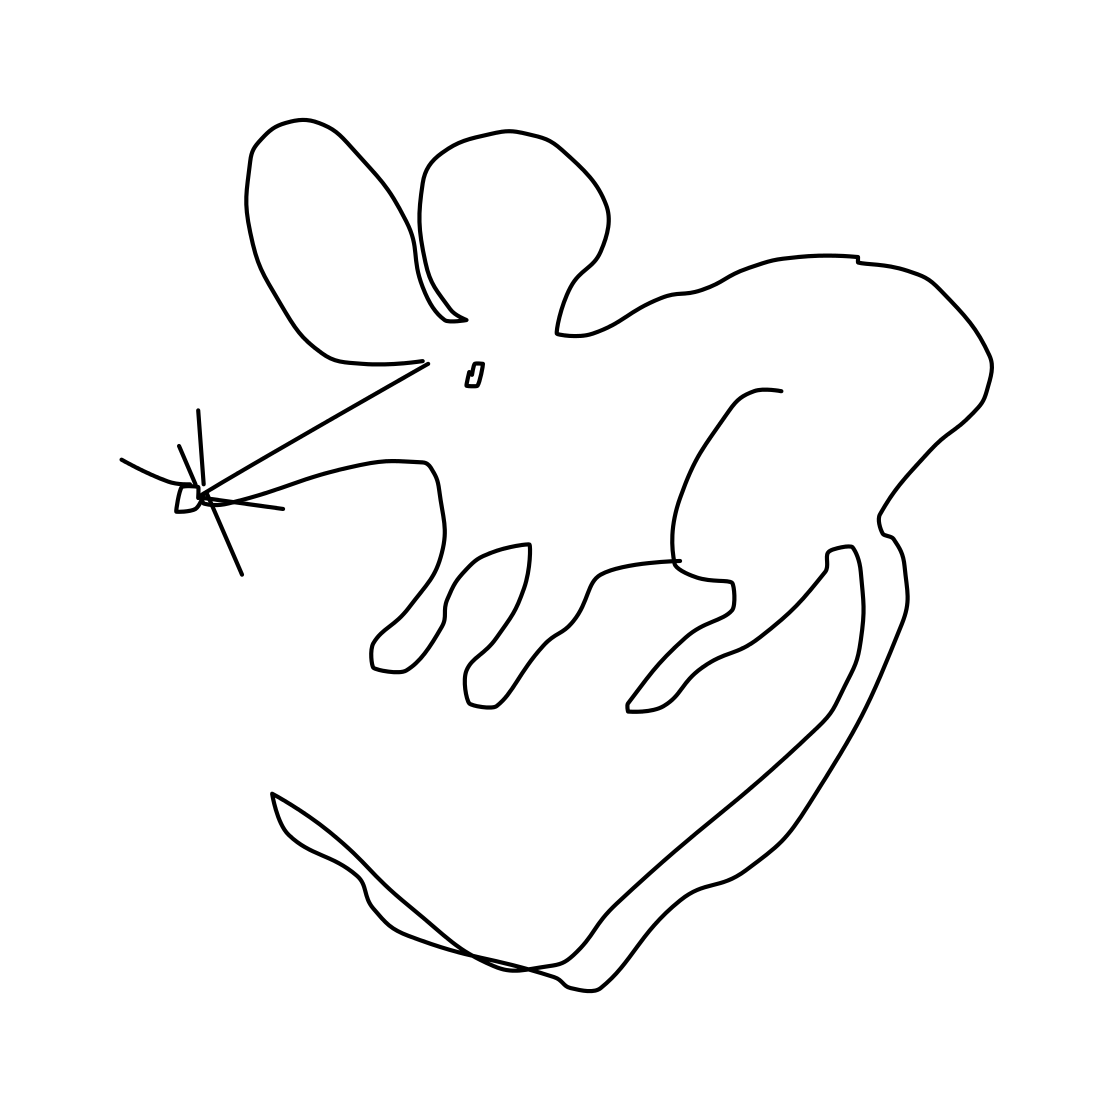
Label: mouse (animal)